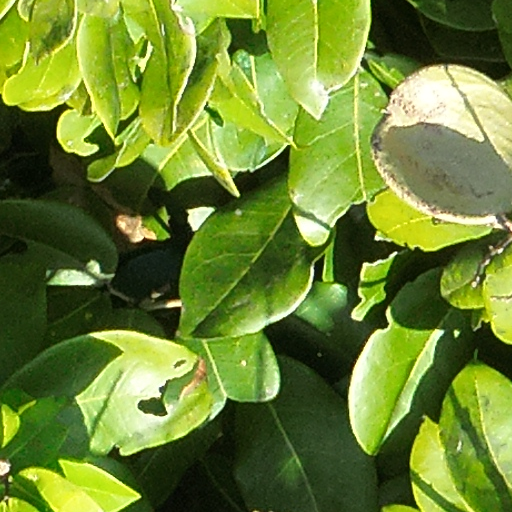
Species: Prioria copaifera
GBIF accepted scientific name: Prioria copaifera
Crown area (m\u00b2): 136.966